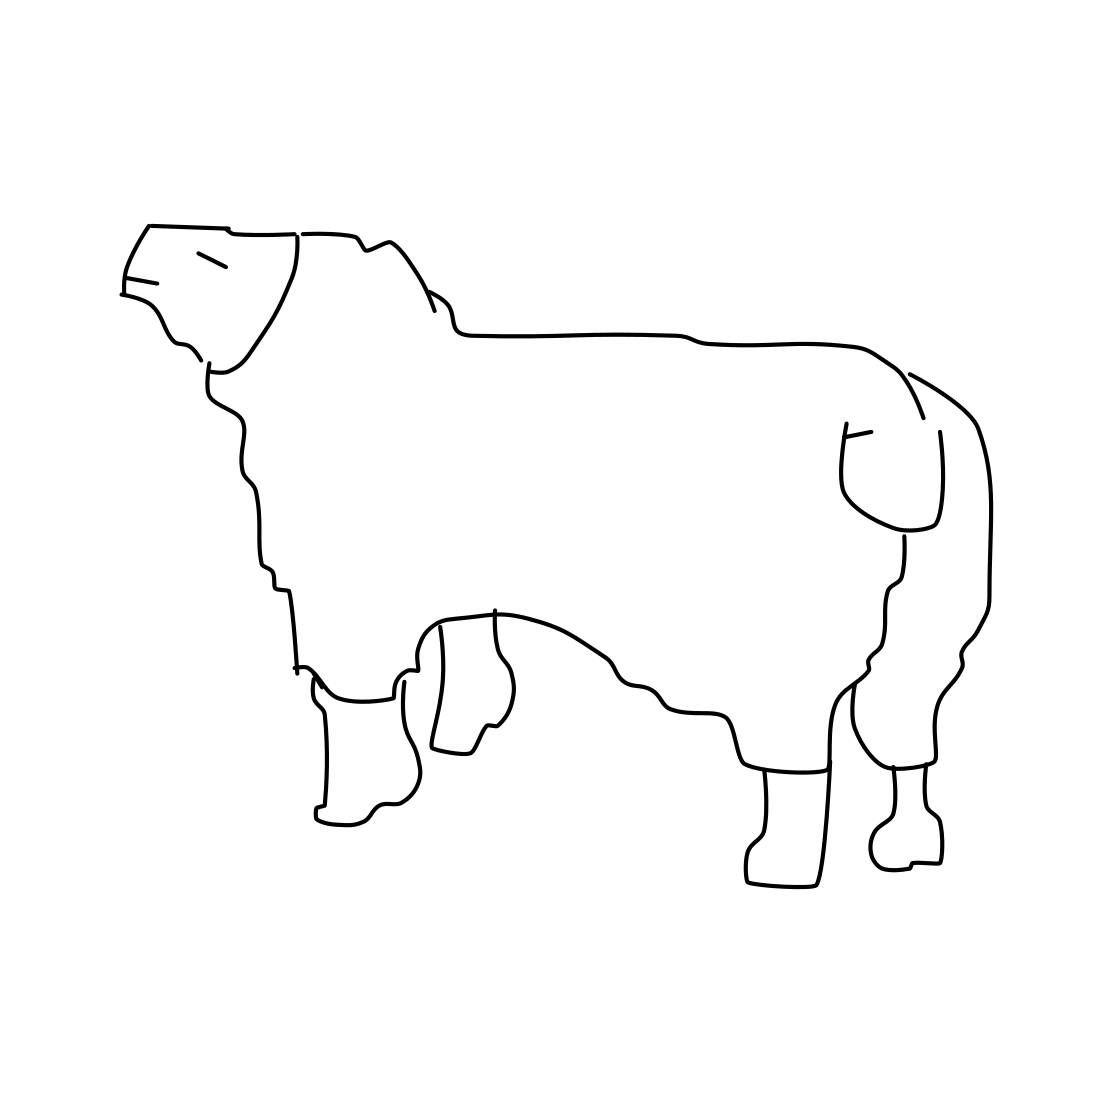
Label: sheep